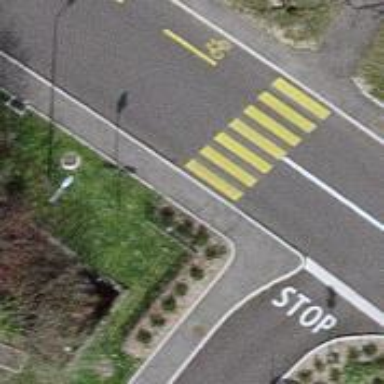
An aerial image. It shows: Uncontrolled crossing on the road.